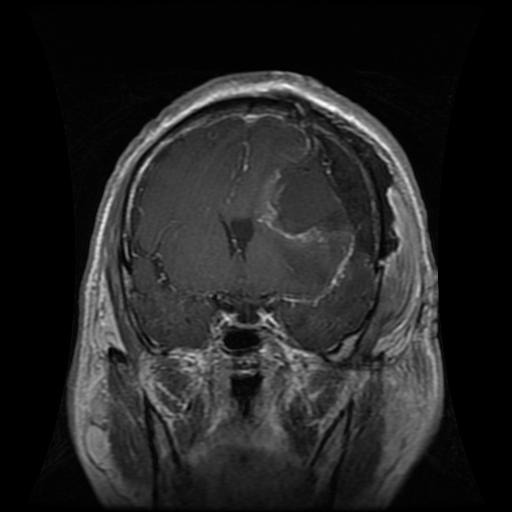
Label: glioma